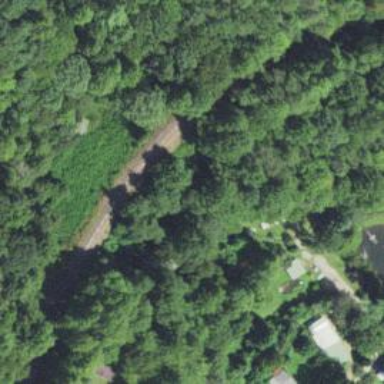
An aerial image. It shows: Preserved rail siding in service.